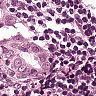
Metastatic tissue present: no